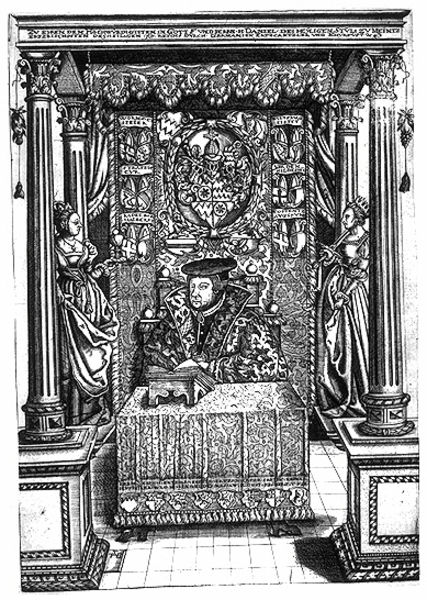
Titel: Bildnis des Erzbischofs Daniel von Mainz
Künstler: Monogrammist TVB (1560-1580)
Institution: (Seriendruck)
Schlagwörter: dunkel, feder, kopf, mann, weiß, frauen, sitzen, damen, frau, grau, haar, hell, hut, mund, nase, profil, raum, schmuck, schwarz, stuhl, säule, säulen, tisch, blick, bart, kappe, mütze, architektur, arme, augen, falten, gesicht, kragen, sockel, bildnis, hände, innenraum, portrait, porträt, tischtuch, vorhang, boden, kordeln, mantel, reich, sitzend, decke, gewänder, kaufmann, krone, handel, holzschnitt, schrift, grafik, graphik, saal, figuren, könig, thron, falte, tapete, dichter, inschrift, lesen, tusche, buch, druck, radierung, stich, seite, fliesen, illustration, schwert, ketten, holzdruck, herrscher, krause, brokat, tinte, architrav, kapitelle, pult, fries, wappen, barett, gesims, statuen, schreiben, audienz, kanneluren, baldachin, lesepult, lesend, schreibpult, schabracke, kronen, schitt, medaillons, rotterdam, reformation, seriendruck, erasmus, reformator, reliev, rahmen a, wandtepisch